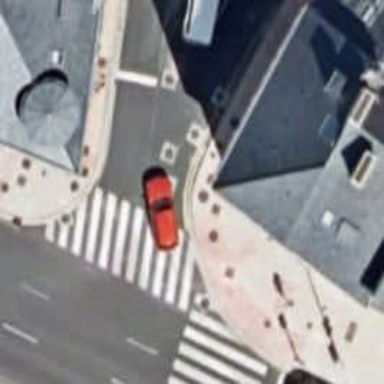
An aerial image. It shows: Road with traffic signals at crossing.